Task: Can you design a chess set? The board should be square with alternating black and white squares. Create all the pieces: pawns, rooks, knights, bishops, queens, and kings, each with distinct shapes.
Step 1484:
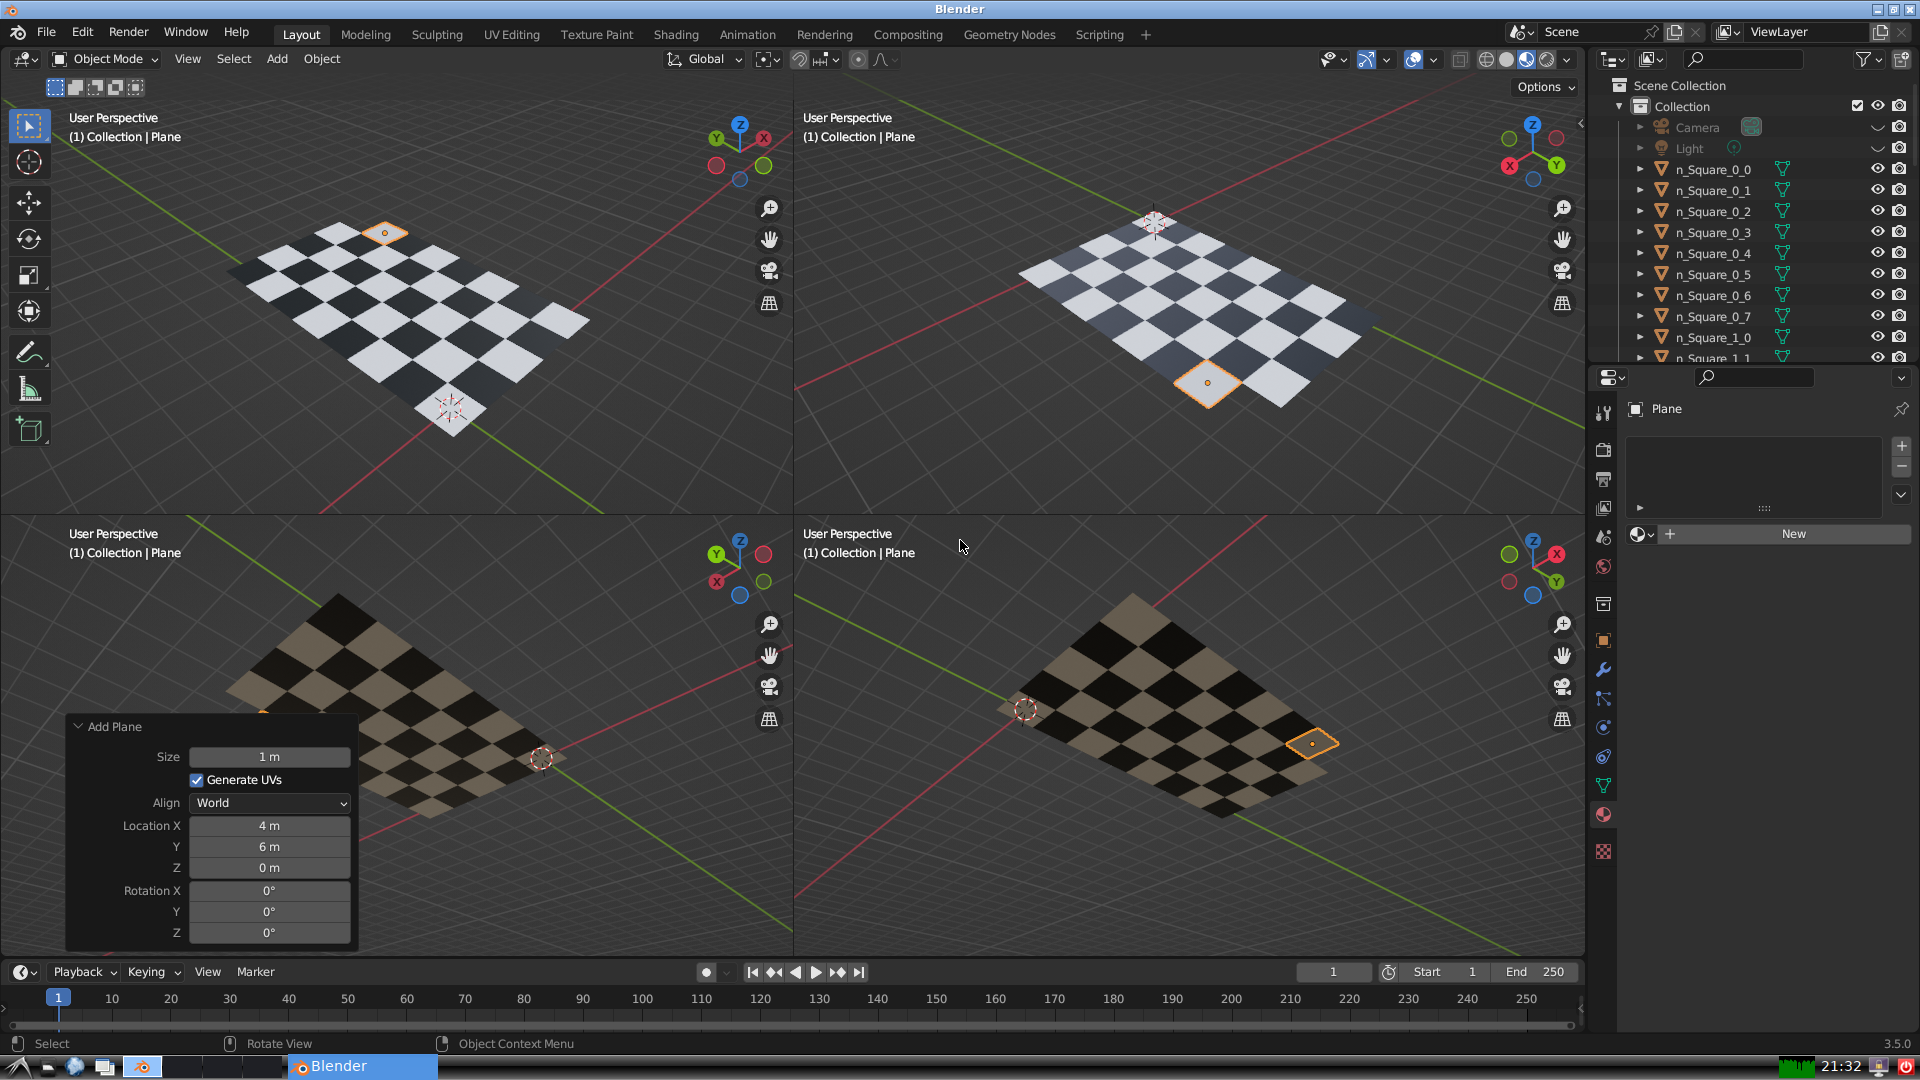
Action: {"mouse_move": [1608, 631]}